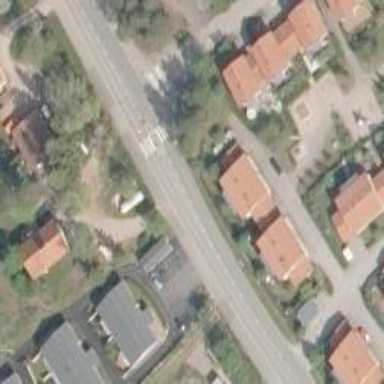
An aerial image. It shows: Uncontrolled crossing on the road.